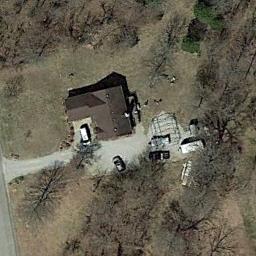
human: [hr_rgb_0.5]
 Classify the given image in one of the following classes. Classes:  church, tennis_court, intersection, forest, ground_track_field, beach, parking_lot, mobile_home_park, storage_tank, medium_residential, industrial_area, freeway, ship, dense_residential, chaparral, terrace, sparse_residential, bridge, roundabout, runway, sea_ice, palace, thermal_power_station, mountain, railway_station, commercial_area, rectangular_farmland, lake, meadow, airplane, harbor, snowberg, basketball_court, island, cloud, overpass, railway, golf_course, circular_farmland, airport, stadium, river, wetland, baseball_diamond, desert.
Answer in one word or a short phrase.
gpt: sparse_residential